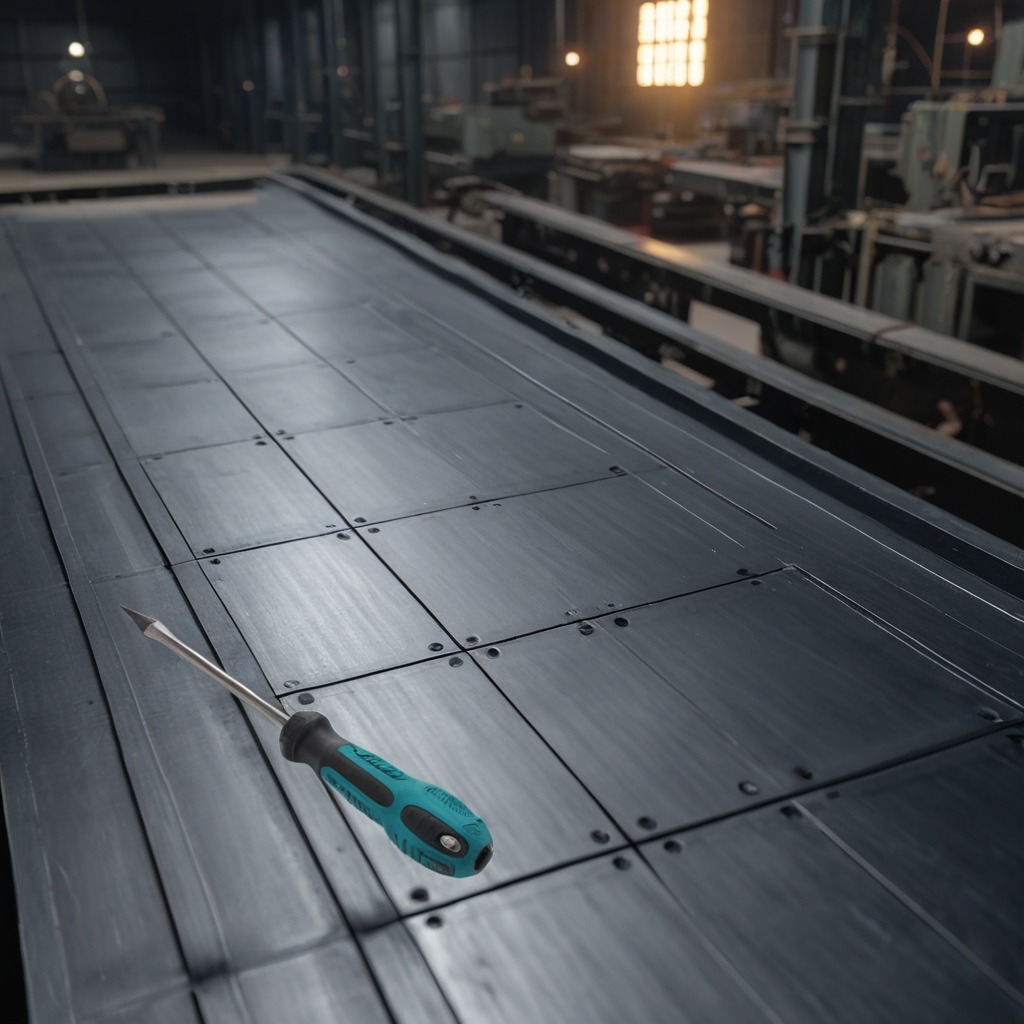
A screwdriver is lying on a cold steel table in a mining workshop.